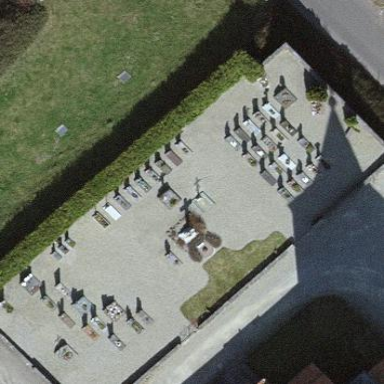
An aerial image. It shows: Cemetery.